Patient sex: M
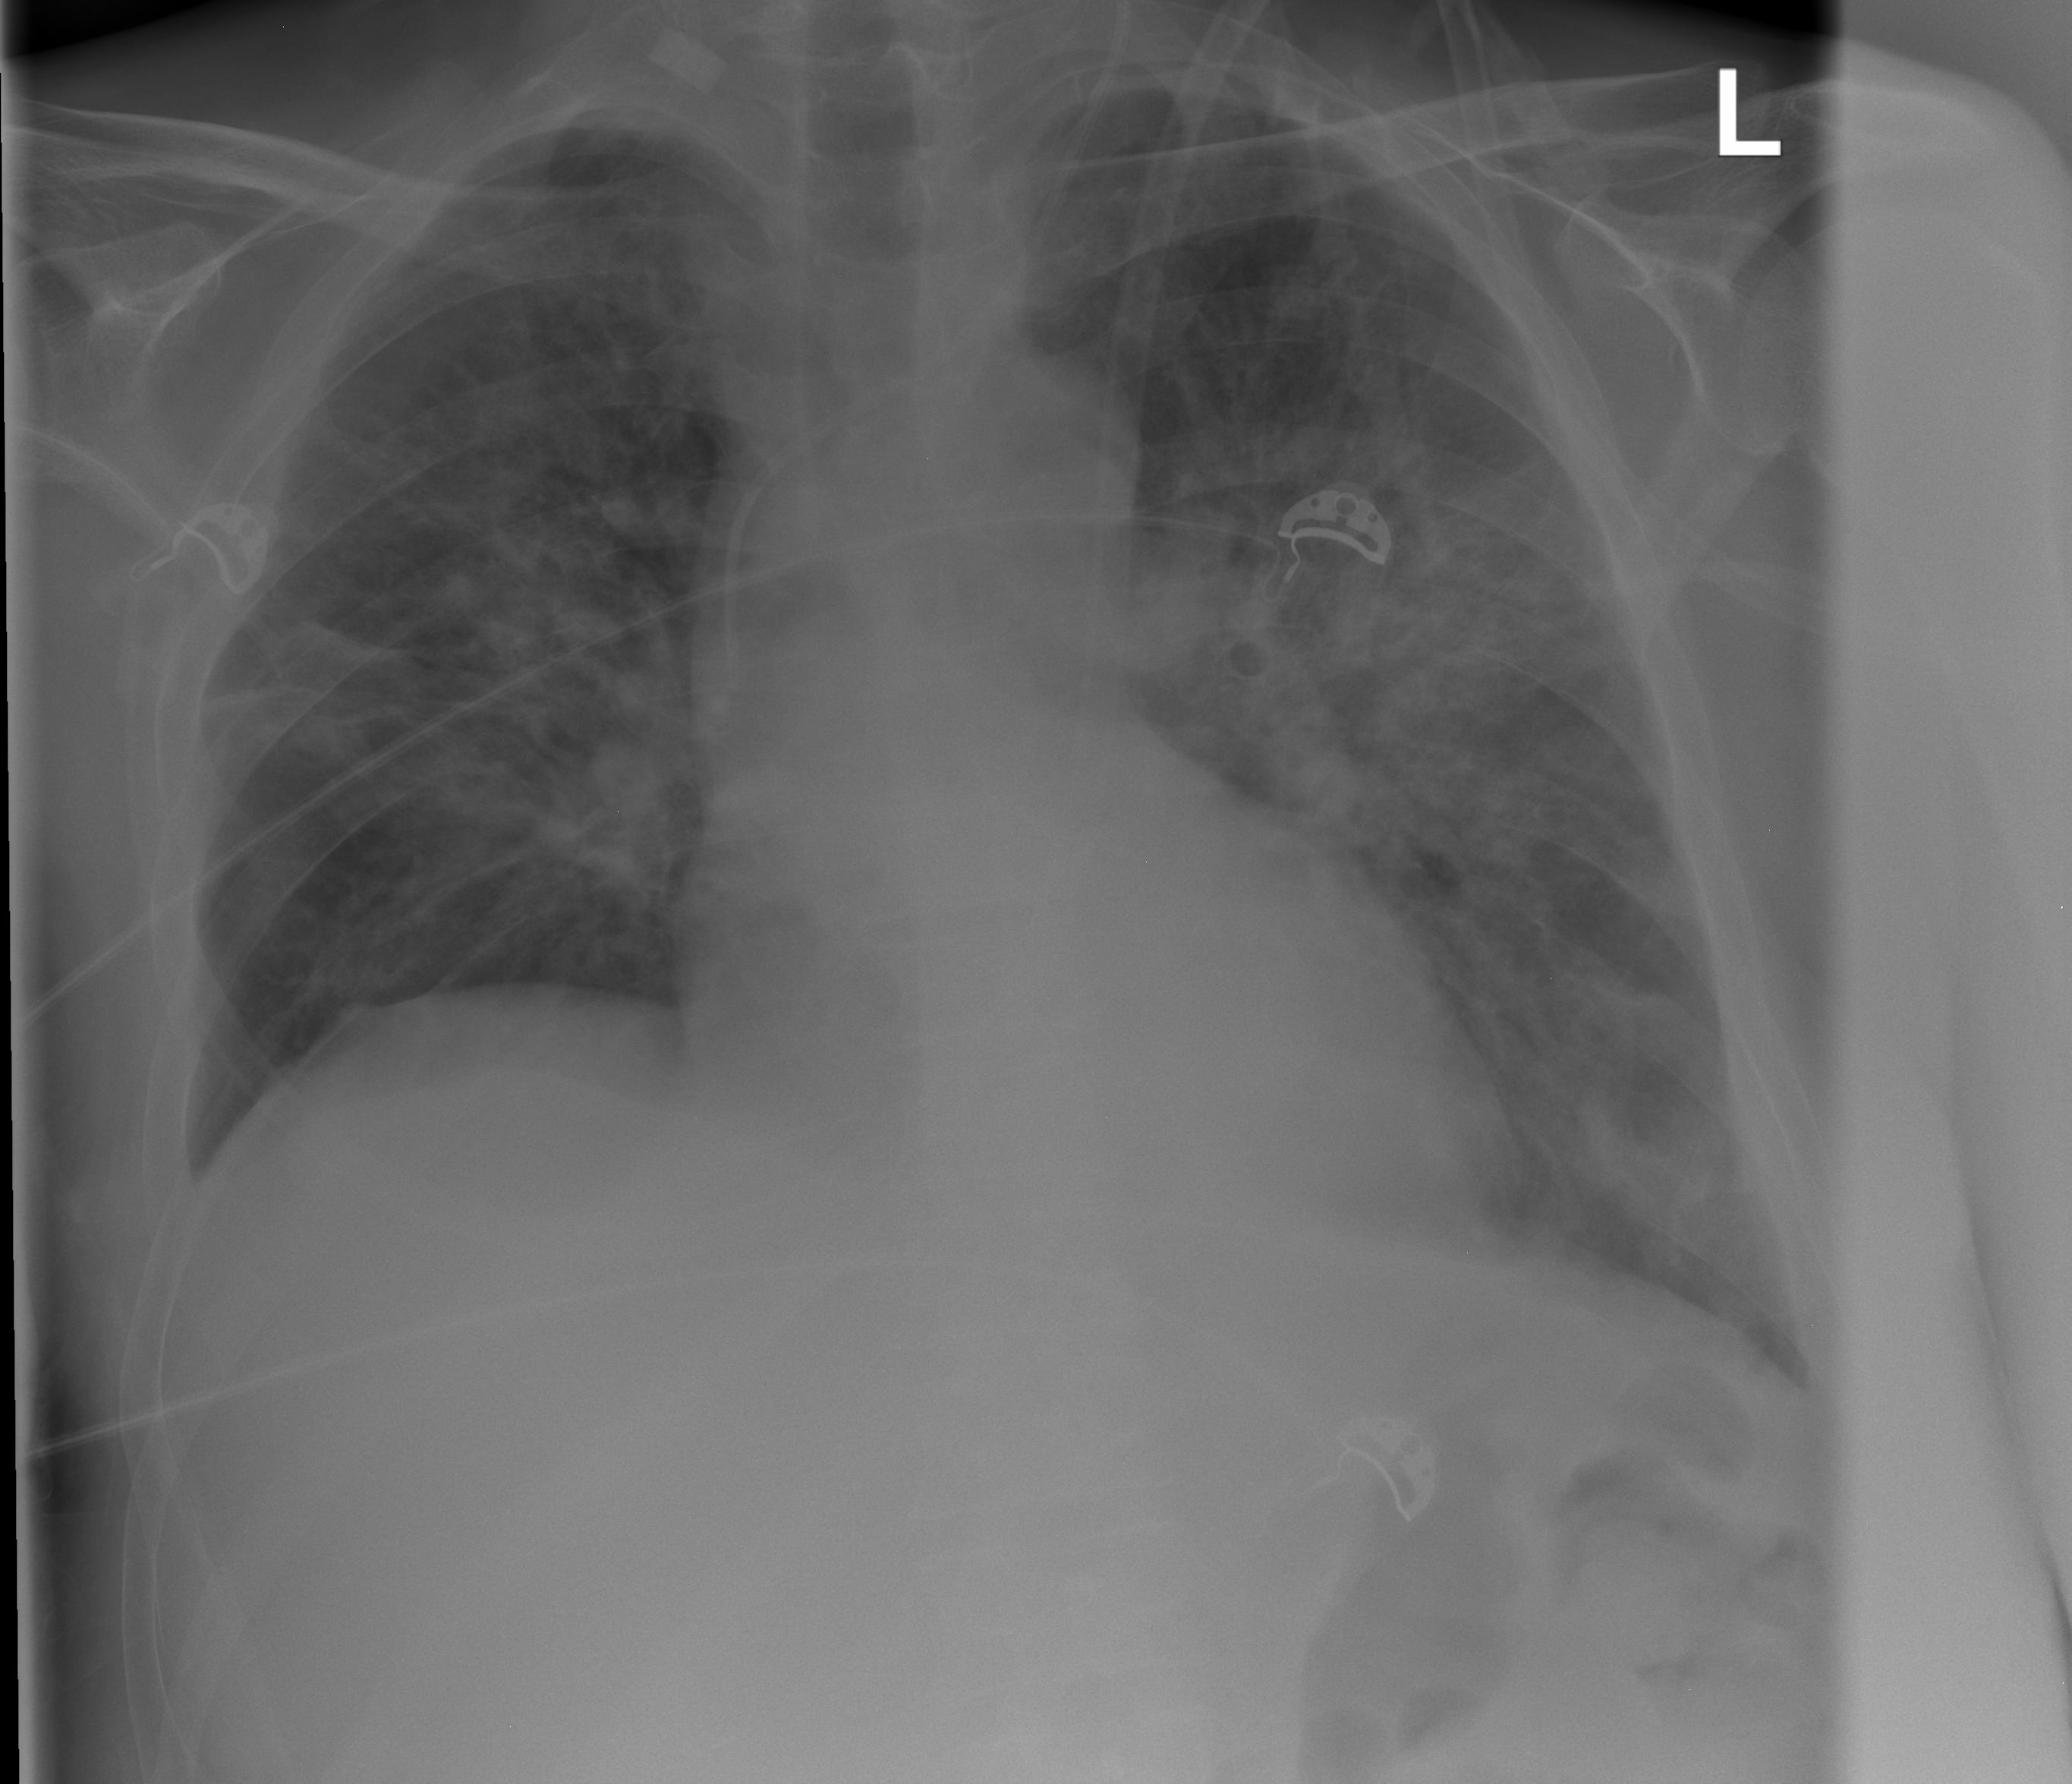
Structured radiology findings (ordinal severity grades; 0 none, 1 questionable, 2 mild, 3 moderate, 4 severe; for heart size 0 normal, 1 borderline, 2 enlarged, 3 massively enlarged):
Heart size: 2
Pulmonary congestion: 0
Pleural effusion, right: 0
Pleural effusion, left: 1
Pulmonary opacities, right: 1
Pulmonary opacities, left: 3
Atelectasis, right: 1
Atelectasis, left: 3